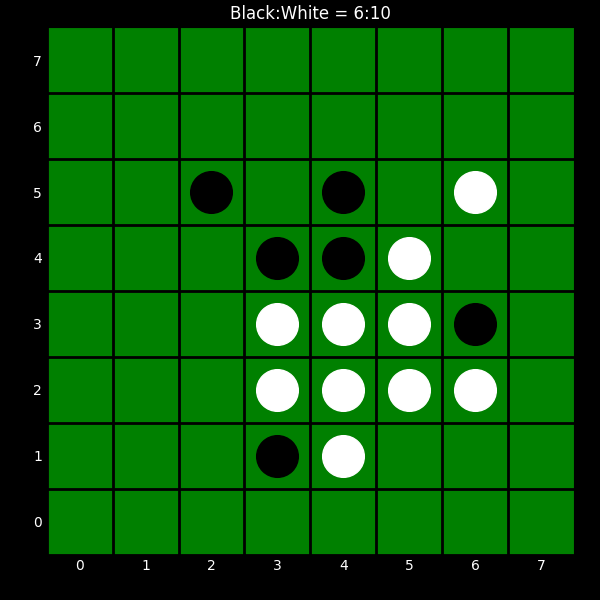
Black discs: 6
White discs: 10